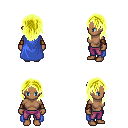
a pixel art fantasy rpg character, female body template, human, dark skin, blue cape, magenta pants, gold long hairstyle, cloth bracers, four views (front, back, left, right), 2x2 character sprite sheet, small pixel art, hard edges, no anti-aliasing